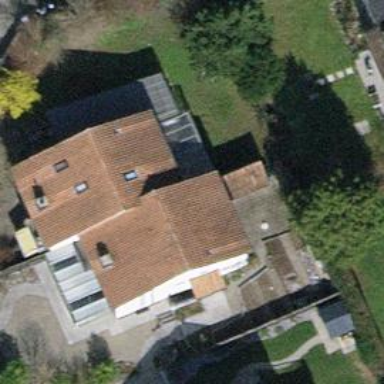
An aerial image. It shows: Terrace building.